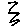
Label: zigzag